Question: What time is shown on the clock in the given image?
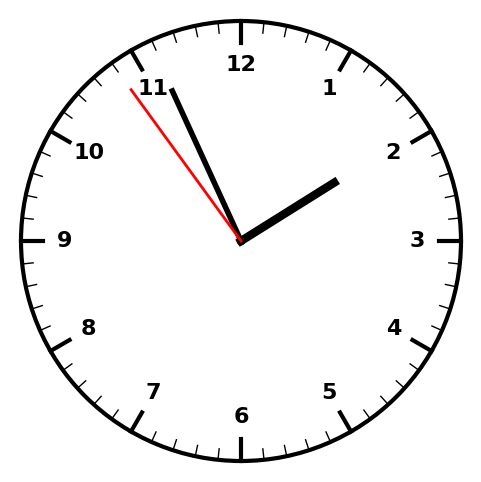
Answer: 01:55:54